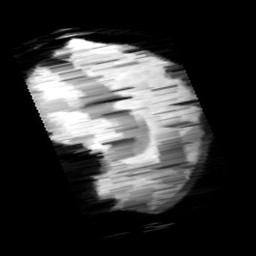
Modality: minIP
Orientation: sagittal
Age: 13
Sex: male
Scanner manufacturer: siemens
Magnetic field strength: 3 T
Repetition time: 0.027 s
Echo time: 0.02 s